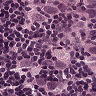
Metastatic tissue present: yes